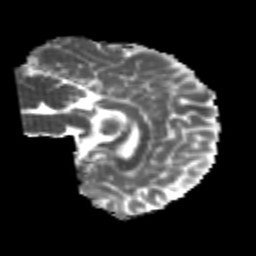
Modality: MD
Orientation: sagittal
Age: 20
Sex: female
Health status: healthy
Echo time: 0.074 s